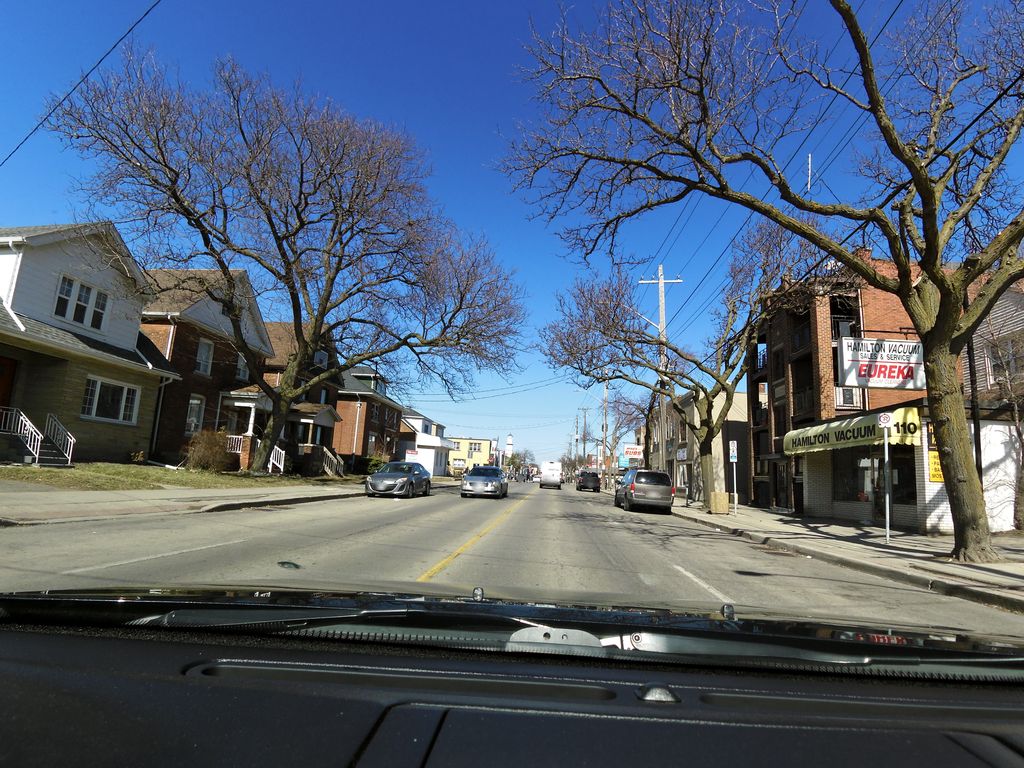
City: hamilton